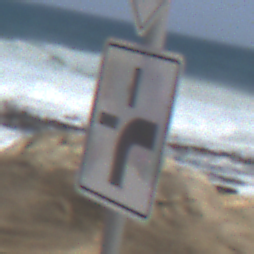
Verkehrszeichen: VerlaufVorfahrtsstrasse3
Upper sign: Vorfahrtsstrasse
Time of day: Midday
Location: Outdoor (Nature)
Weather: PartlyCloudy
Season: NotSpecified
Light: Natural